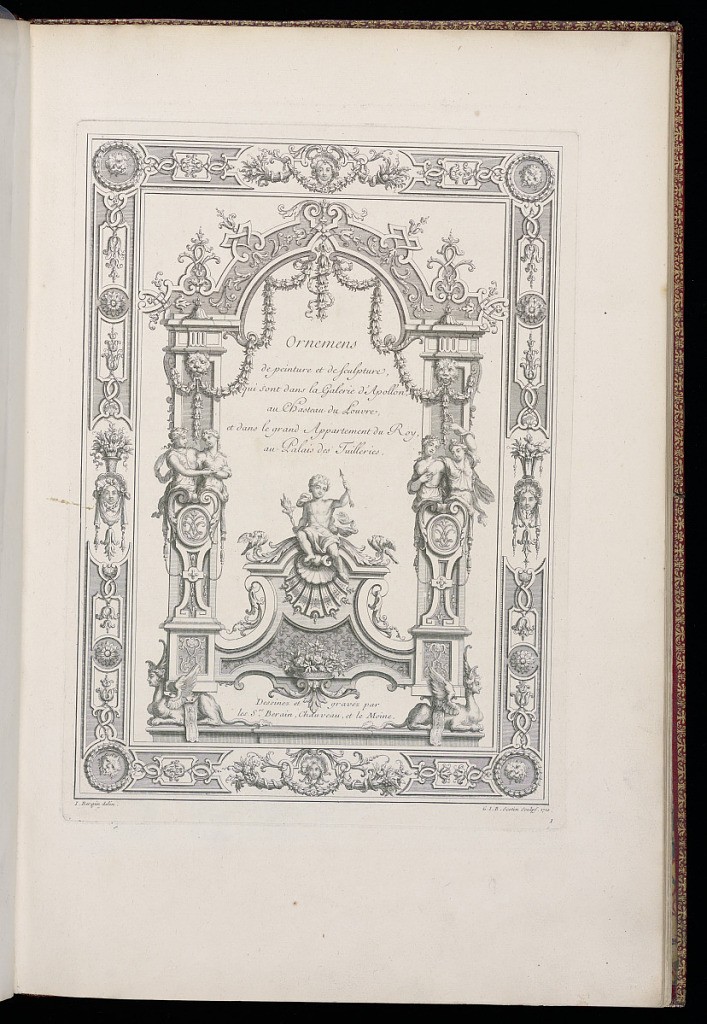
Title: Title Page
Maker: Jean Bérain the Younger, French, 1674 – 1726
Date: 1710
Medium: Etching on laid paper
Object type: Bound print
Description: Title page for a series of prints depicting the ornament and interiors of the King's apartment at the Royal palaces of the Louvre and the Tuileries, part of the Cabinet du Roi (King's Cabinet) series published by the Imprimerie Royale. The title is lettered within an ornamental arch, within a larger ornamental frame. The frame and arch are decorated with arabesque and grotesque motifs, with fleurons, rosettes, masks, strapwork, flowers, shells, garlands, and cornucopias. The inner arch is supported by columns flanked by herms, and cartouches with interlaced L's. Winged Sphynx support the arch on each side. In the lower center, a base with floral fretwork, shell, fleurons, flowers, and acanthus leaf motifs supports a young boy holding an arrow and a flame, with birds on either side. The plate is signed, numbered, and dated.